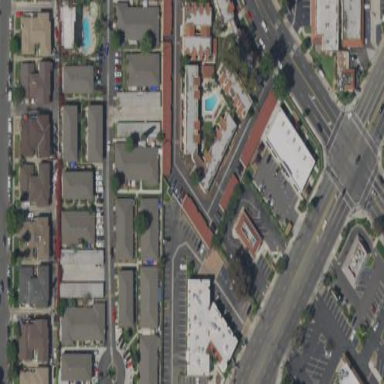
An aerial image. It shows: Residential area with apartments.